Field crop: maize
Growth stage: 2
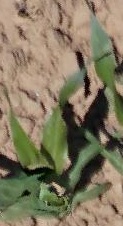
Species: maize